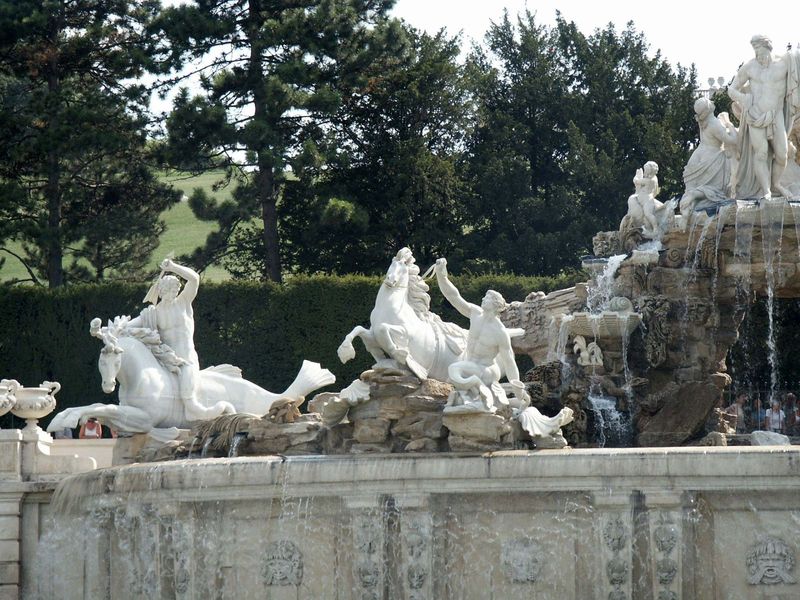
Titel: Neptunbrunnen
Künstler: Johann Ferdinand von Hohenberg Hetzendorf
Standort: Wien, Schloß Schönbrunn (EU - AUT)
Schlagwörter: akt, baum, mann, nackt, wasser, weiß, bäume, frau, marmor, männer, park, wiese, bild, wald, brunnen, pferd, pferde, reiter, engel, garten, skulptur, springbrunnen, statue, vase, zügel, relief, fels, hecke, figuren, foto, antike, becken, nixen, allegorie, mythologie, römer, fisch, griechen, götter, nymphen, griechenland, muschel, speer, nymphenburg, pfeil, brunne, kaskaden, statur, skulturen, neptun, brunnenschale, n, m#armor